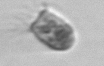
Label: Balanion